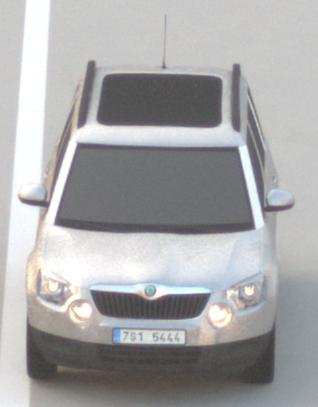
Make: Skoda
Model: Yeti 1.2 TSI
Detailed model: Yeti
Model produced from: 2009/11
Model produced until: 2011/10
Doors: 5
Color: white
Road condition: dry road
Daytime: sunrise or sunset
Contrast: low contrast